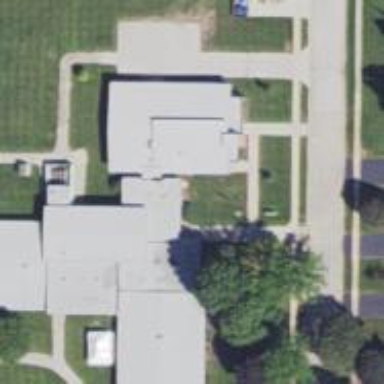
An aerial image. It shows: Light gray school building.